高一 · 立体几何学
$E, F$ 分别是正方体 $A B C D-A_{1} B_{1} C_{1} D_{1}$ 的棱 $D C$ 上两点, 且 $A B=2, E F=1$,给出下列四个命题:
(1)三棱雉 $D_{1}-B_{1} E F$ 的体积为定值;
(2)异面直线 $D_{1} B_{1}$ 与 $E F$ 所成的角为 $45^{\circ}$;

(3) $D_{1} B_{1} \perp$ 平面 $B_{1} E F$;

(4)直线 $D_{1} B_{1}$ 与平面 $B_{1} E F$ 所成的角为 $60^{\circ}$.
其中正确的命题为
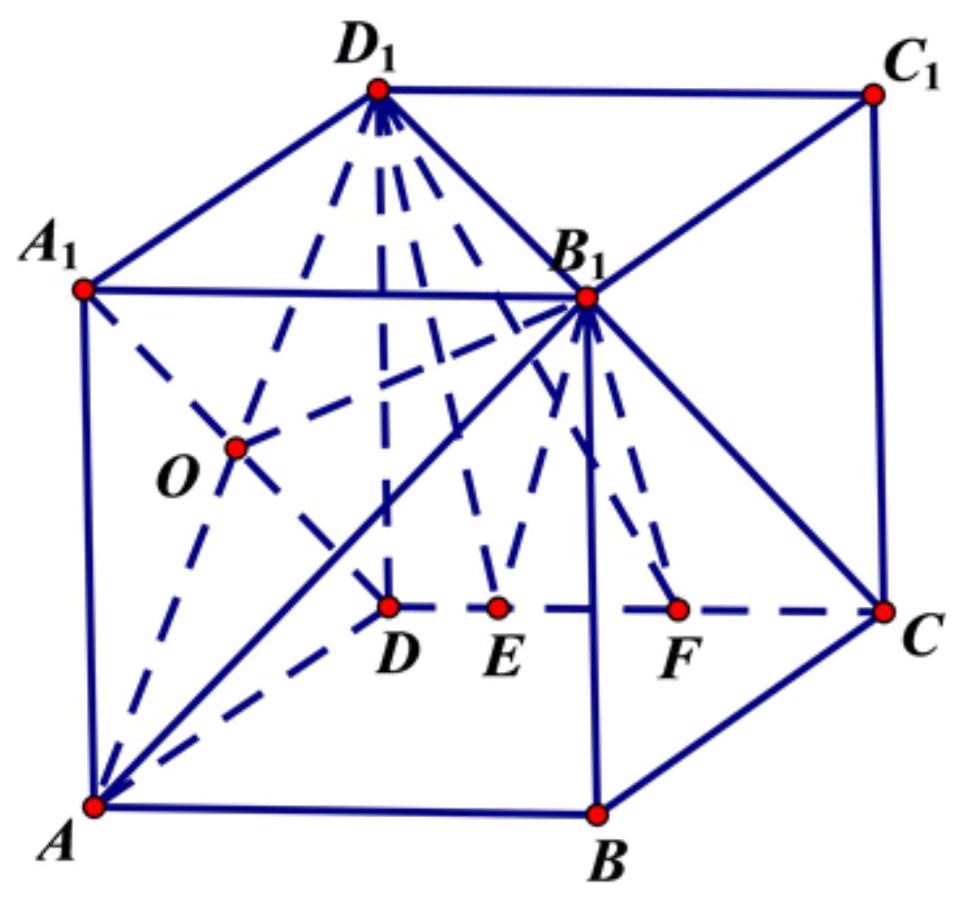
答案: )(2)
解析: ):三角形 $E F B_{1}$ 在平面 $A_{1} B_{1} C D$ 内, $D_{1}$ 到平面 $A_{1} B_{1} C D$ 的距离为定值, 故 $V_{D_{1}-B_{1} E F}$ 为定值, 命题正确. (2)将 $E F$ 平移到 $D_{1} C_{1}$, 由此可知异面直线 $D_{1} B_{1}$ 与 $E F$ 所成的角为 $45^{\circ}$,命题正确.(3)由图可知命题显然不成立.(4)如图所示, 连接 $A_{1} D$ 交 $A D_{1}$ 于 $O$, 易得 $D_{1} O \perp$平面 $A_{1} B_{1} C D$, 所以 $\angle D_{1} B_{1} O$ 是所求线面角, 由于 $\frac{O D_{1}}{B_{1} D_{1}}=\frac{1}{2}$, 故线面角大小为 $30^{\circ}$. 综上, 正确命题为(1)(2).

【点睛】本题主要考查空间点线面的位置关系, 考查空间几何体的体积. 第一个命题是关于三棱雉的体积, 体积公式是底面积乘以高除以三, 根据分析可知底面积一定, 高也一定, 故体积一定. 第二个命题是异面直线所成的角, 判断方法是利用平移将两条直线移到一起, 然后解三角形得到.